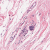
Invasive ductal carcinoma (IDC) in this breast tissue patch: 0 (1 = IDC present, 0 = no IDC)